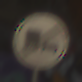
Verkehrszeichen: EndeUeberholverbotKraftfahrzeuge
Umgebung: Roofed, Special
Tageszeit: Midday
Wetter: Overcast
Licht: Natural
Jahreszeit: NotSpecified
Kontrast: MediumContrast